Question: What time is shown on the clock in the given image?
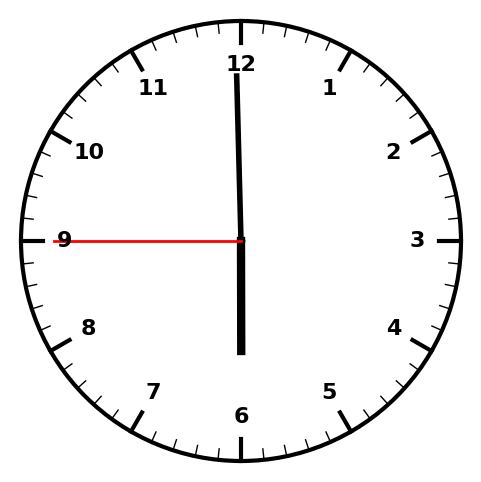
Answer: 05:59:45